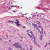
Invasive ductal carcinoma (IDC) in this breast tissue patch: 1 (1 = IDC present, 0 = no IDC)